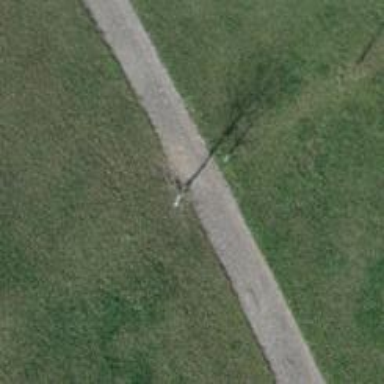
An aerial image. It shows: Dirt track road.